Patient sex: M
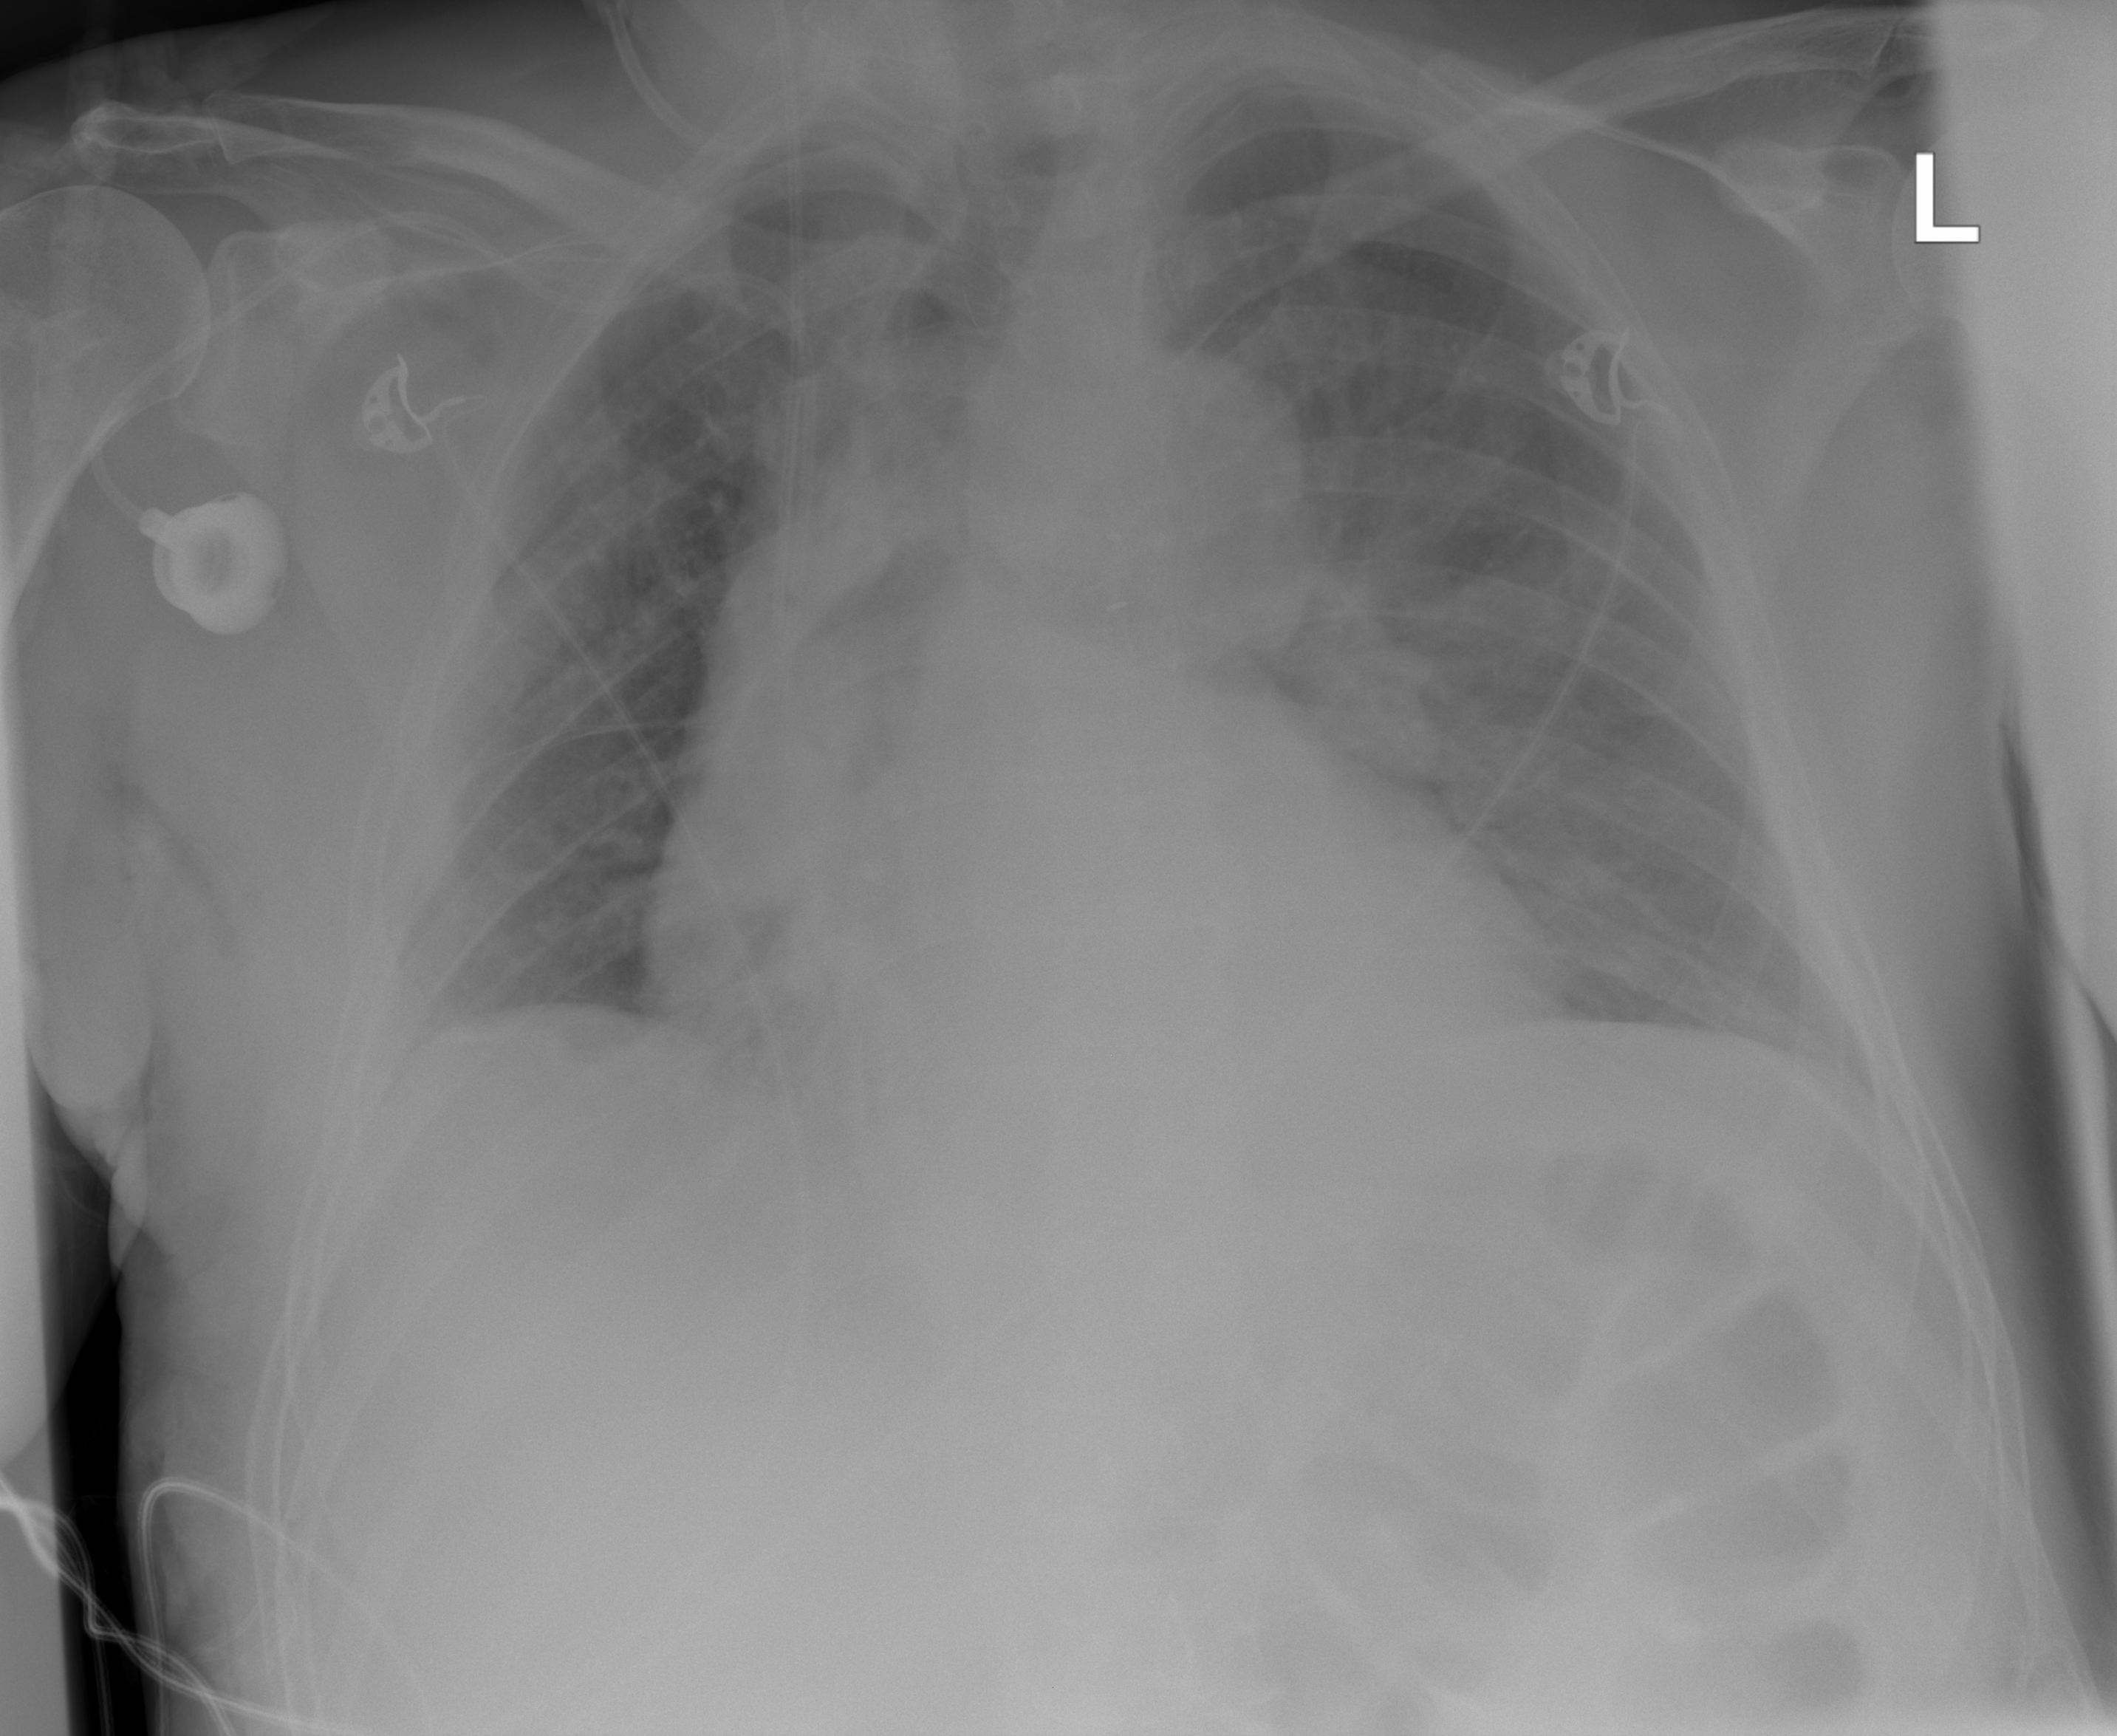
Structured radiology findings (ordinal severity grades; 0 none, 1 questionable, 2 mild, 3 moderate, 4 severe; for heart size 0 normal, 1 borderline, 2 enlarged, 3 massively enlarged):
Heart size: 2
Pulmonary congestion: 2
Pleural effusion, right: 1
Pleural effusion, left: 0
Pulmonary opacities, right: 2
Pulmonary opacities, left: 2
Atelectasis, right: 2
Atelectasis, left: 0